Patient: sex M, age 74
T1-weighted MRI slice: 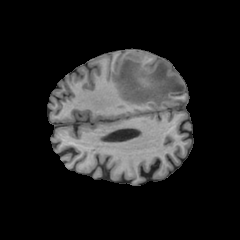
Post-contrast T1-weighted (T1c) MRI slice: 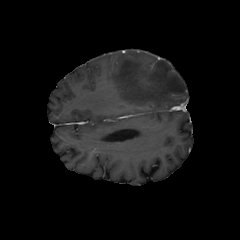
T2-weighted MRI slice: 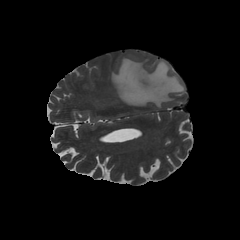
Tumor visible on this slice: yes
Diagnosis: Glioblastoma, IDH-wildtype
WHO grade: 4